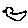
Label: bird